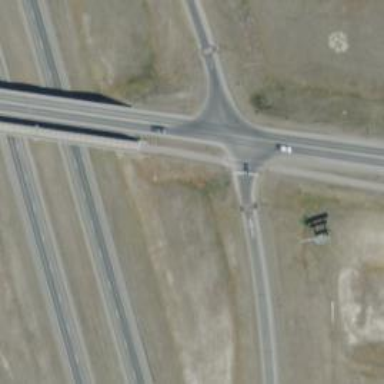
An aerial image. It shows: Bridge for cycleway.